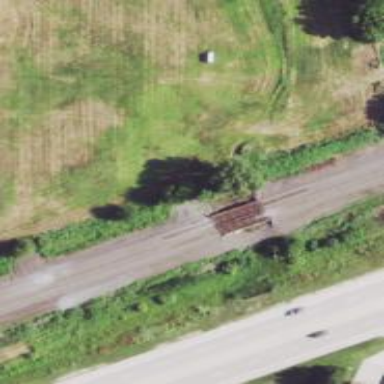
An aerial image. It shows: Two railway tracks with rails.